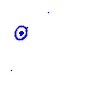
Particle: kaon